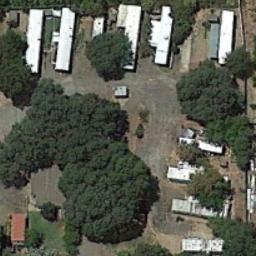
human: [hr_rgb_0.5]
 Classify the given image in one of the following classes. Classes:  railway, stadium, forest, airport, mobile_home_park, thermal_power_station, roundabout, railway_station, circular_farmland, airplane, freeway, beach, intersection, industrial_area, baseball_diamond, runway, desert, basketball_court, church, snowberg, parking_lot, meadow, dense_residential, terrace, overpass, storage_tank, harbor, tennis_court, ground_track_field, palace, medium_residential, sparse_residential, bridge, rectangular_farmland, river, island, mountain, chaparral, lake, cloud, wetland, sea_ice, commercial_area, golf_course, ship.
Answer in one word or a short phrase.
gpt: mobile_home_park